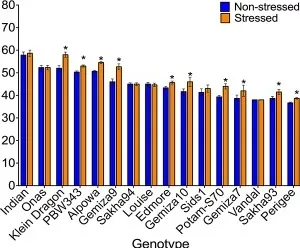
Impact of severe drought on the obtained morphological traits. , days to heading.
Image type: chart (chart)